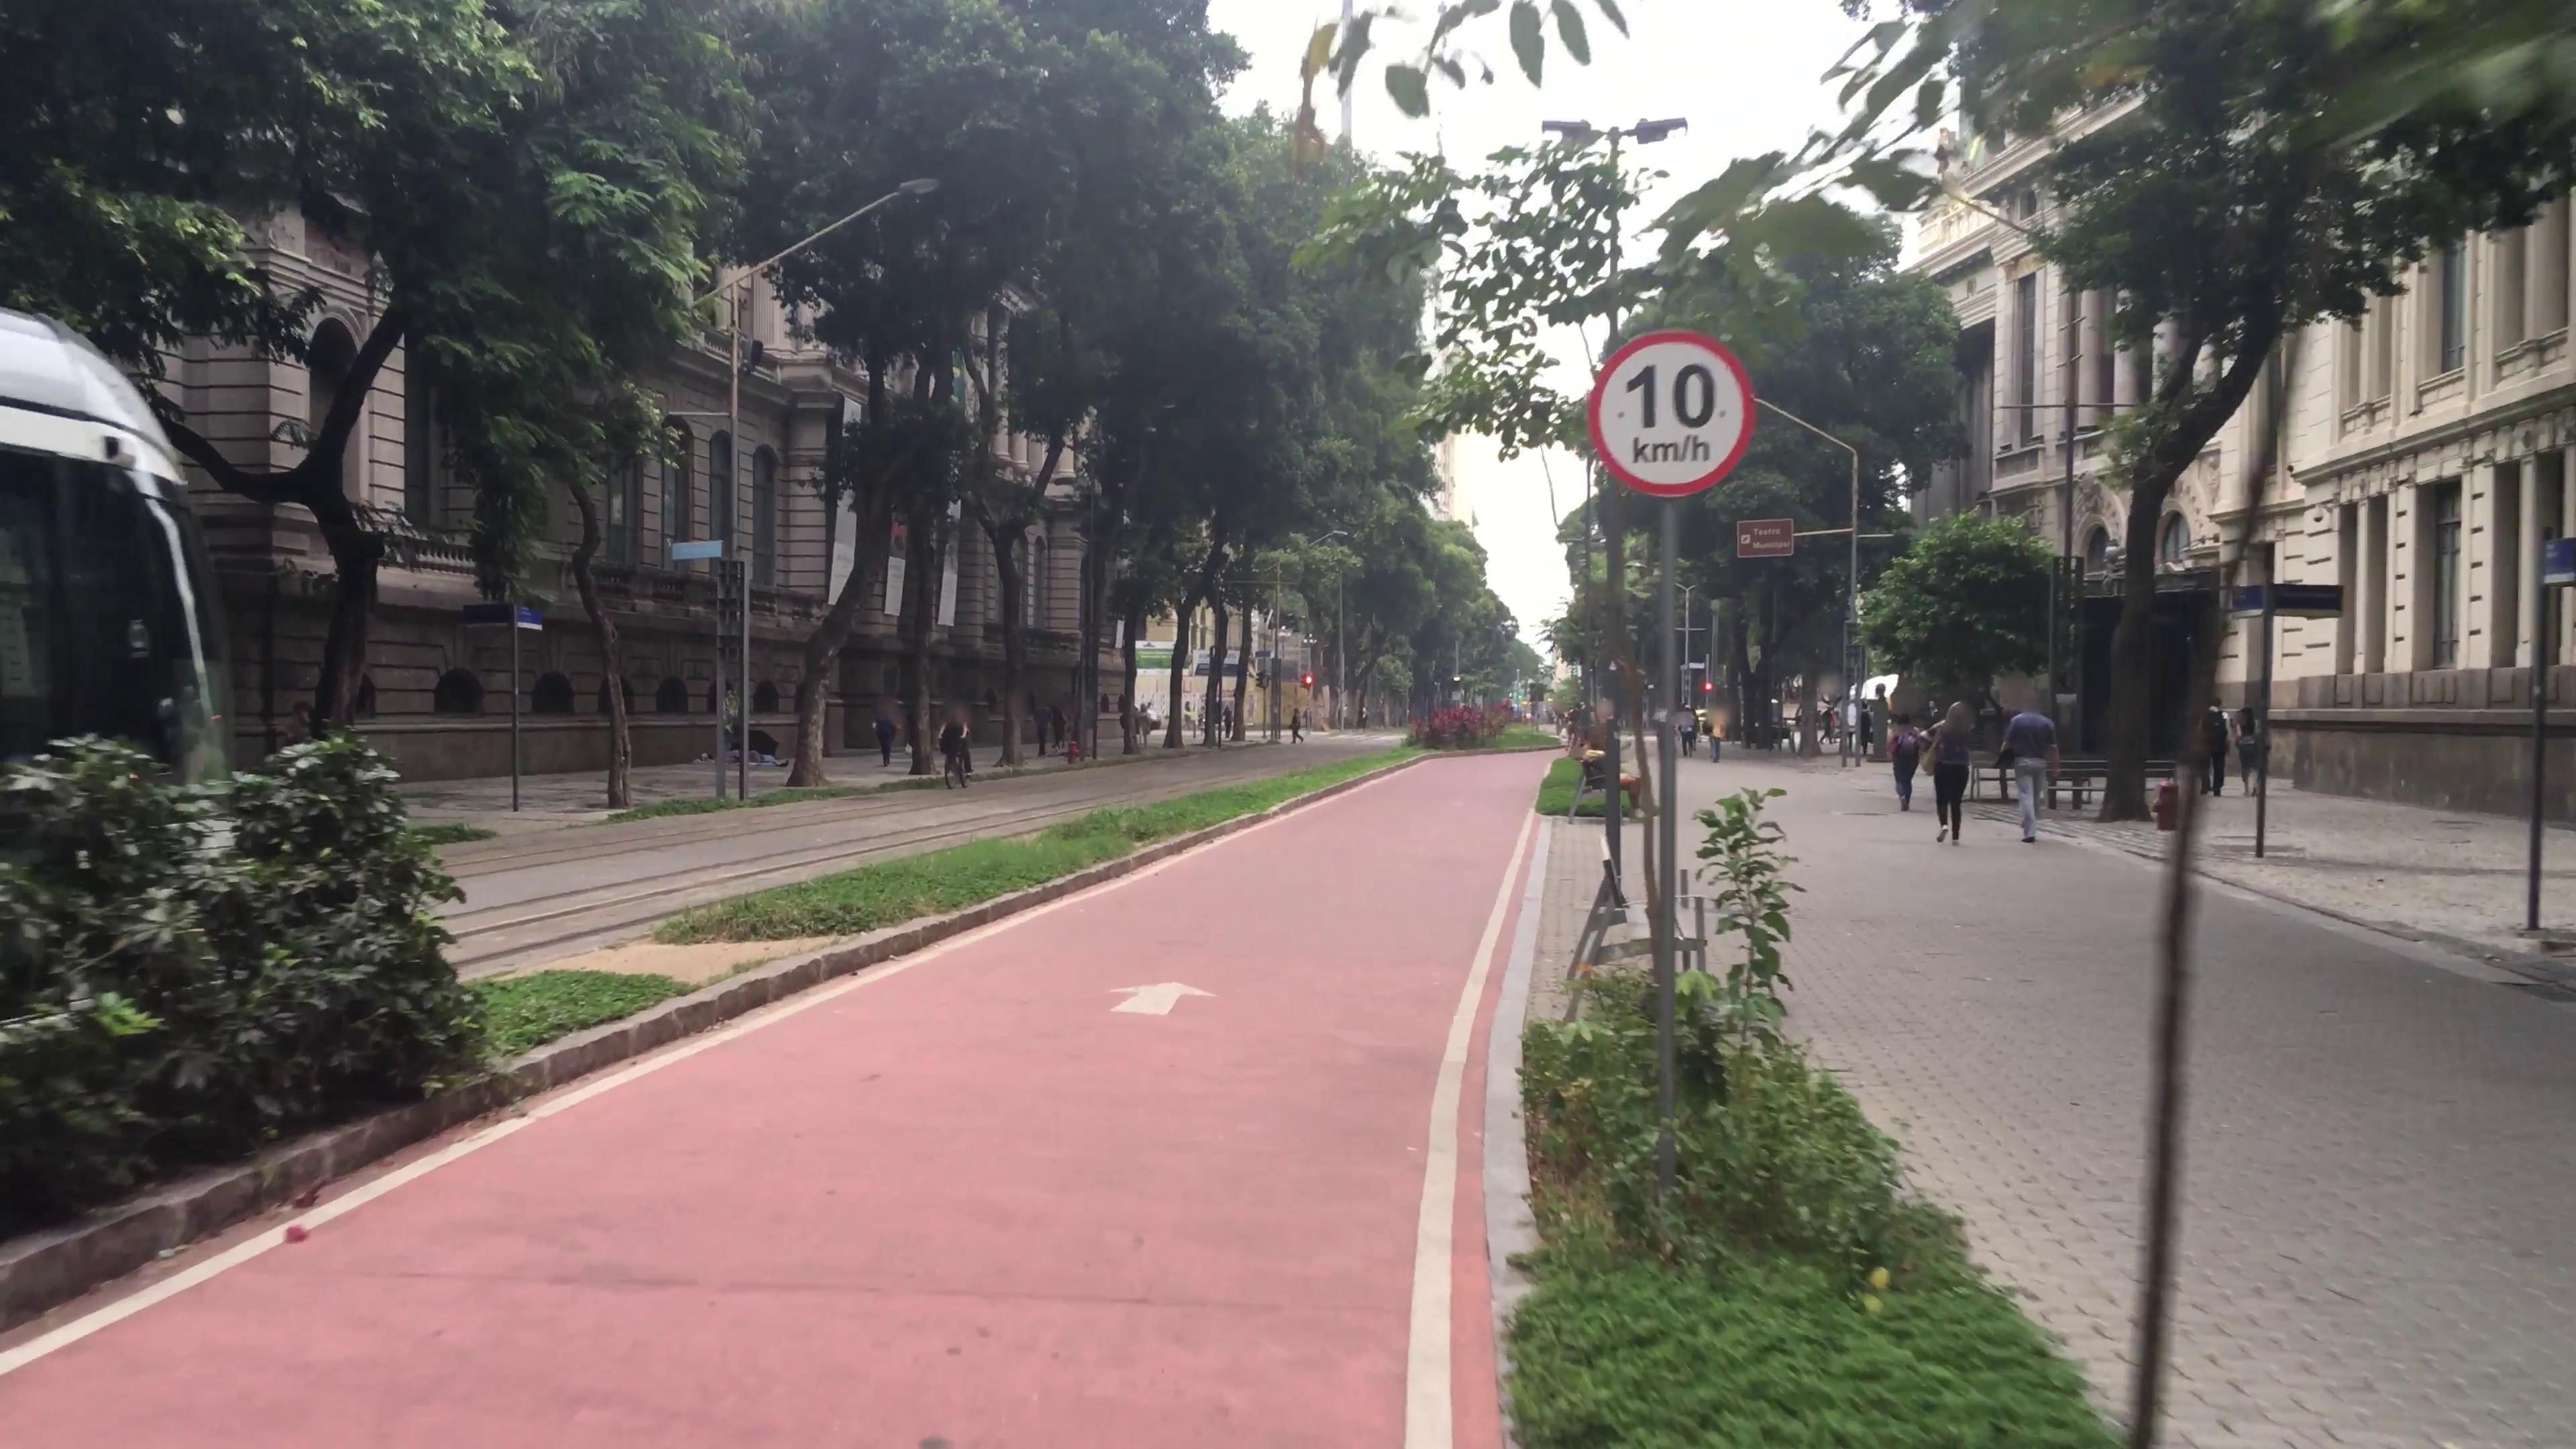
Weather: clear
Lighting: day
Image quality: good
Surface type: walking surface
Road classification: cycleway
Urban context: suburban or peri-urban
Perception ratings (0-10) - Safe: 6.9, Lively: 8.59, Beautiful: 9.35, Boring: 0.96, Depressing: 2.87, Wealthy: 6.19